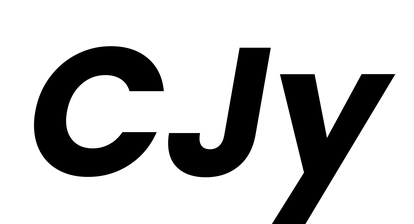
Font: Poppins-BoldItalic